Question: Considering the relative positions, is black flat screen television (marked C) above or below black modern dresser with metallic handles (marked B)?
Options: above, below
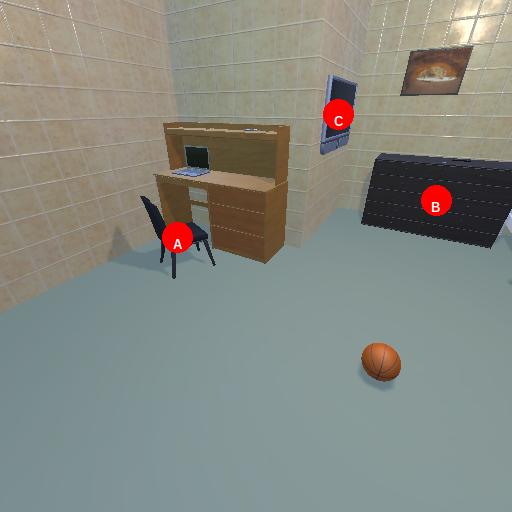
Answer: above